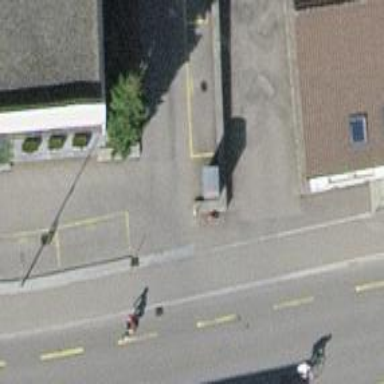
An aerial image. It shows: Recycling container in the area designated for recycling.